Question: I'm working on a project where i need to load multiple (100+) remote RSS feeds, parse them and query for some keywords.
Obviously this process is time consuming and i'm looking for the best way to implement this.
My current implementation loads the feeds synchronously, because the asynchronous implementation with TPL failed because there are to many tasks created during the process and finally it throws an exception.
The async part for loading the remote feed looks like this:
'''
/// <summary>
/// Loads the specified URL.
/// </summary>
/// <param name="url">The URL.</param>
/// <returns></returns>
/// <exception cref="ScanException">Unable to download rss feed from the specified url. Check the inner exception for more details.</exception>
protected async Task<XDocument> Load(string url)
{
XDocument document = null;
try
{
using (var client = new HttpClient())
{
HttpResponseMessage response = await client.GetAsync(url);
if (response.IsSuccessStatusCode)
{
string content = await response.Content.ReadAsStringAsync();
document = XDocument.Parse(content);
}
}
}
catch (Exception ex)
{
throw new ScanException(url, "Unable to download rss feed from the specified url. Check the inner exception for more details.", ex);
}
return document;
}
'''
I hope you guys can point me in the right direction, so i can get this to work right (performance wise).
The final question is: What is the best way to load multiple remote RSS feeds?
'''
/// <summary>
/// Reads the feeds by batch async.
/// </summary>
/// <param name="feeds">The feeds.</param>
public void ReadFeedsByBatchAsync(string[] feeds, TorrentStorage storage, int batchSize = 8)
{
var tasks = new List<Task>(batchSize);
var feedsLeft = feeds.Length;
foreach (string feed in feeds)
{
var readFeedTask = this.client.GetStringAsync(feed);
if (readFeedTask.Status == TaskStatus.RanToCompletion)
{
XDocument document = XDocument.Parse(readFeedTask.Result);
var torrents = ProcessXmlDocument(document);
storage.Store(torrents);
}
tasks.Add(readFeedTask);
--feedsLeft;
if (tasks.Count == tasks.Capacity || feedsLeft == 0)
{
var batchTasks = tasks.ToArray();
tasks.Clear();
try
{
Task.WaitAll(batchTasks);
}
catch (Exception)
{
throw;
}
}
}
}
'''

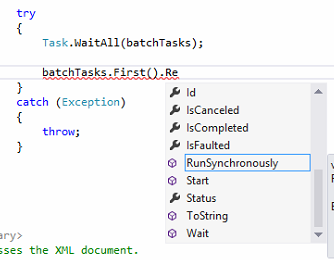
Answer: I have solved a similar issue in my fork of GitExtensions. I am dispatching batches of 8 REST API calls by creating the tasks, and doing a Task.WaitAll for each batch of 8. It is a bit simplistic, but it does the job without complicating the code too much:
<URL>.
One thing I would suggest is reusing the HttpClient class. It looks like a bit of overkill to always create a new instance for each request.